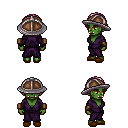
a pixel art fantasy rpg character, female body template, orc, green skin, purple robe, magenta pants, white blonde parted hairstyle, chain helm, leather bracers, brown slippers, four views (front, back, left, right), 2x2 character sprite sheet, small pixel art, hard edges, no anti-aliasing